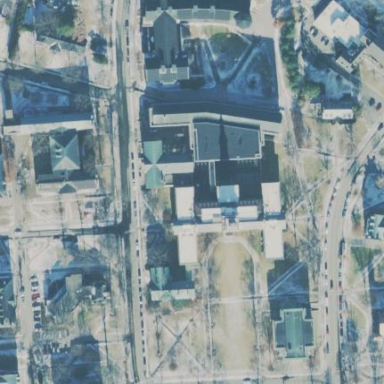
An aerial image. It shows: University building with library inside.